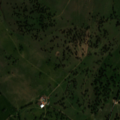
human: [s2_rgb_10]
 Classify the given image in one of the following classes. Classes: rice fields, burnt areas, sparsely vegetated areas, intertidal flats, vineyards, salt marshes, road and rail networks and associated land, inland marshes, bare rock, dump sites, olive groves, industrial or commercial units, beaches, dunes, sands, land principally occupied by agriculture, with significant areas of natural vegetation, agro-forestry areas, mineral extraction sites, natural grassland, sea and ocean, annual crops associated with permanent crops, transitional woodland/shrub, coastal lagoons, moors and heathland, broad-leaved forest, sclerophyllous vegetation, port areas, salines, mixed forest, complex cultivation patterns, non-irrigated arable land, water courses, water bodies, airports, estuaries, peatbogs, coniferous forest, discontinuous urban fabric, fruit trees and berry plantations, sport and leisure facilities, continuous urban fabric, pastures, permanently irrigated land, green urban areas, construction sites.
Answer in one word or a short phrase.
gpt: non-irrigated arable land, pastures, agro-forestry areas, water bodies